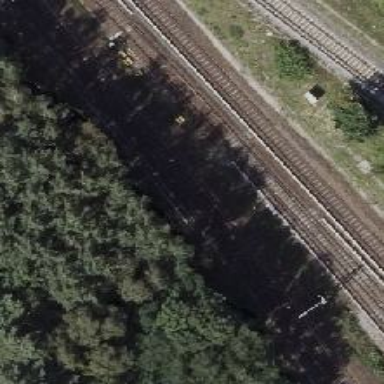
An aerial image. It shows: Railway signal.